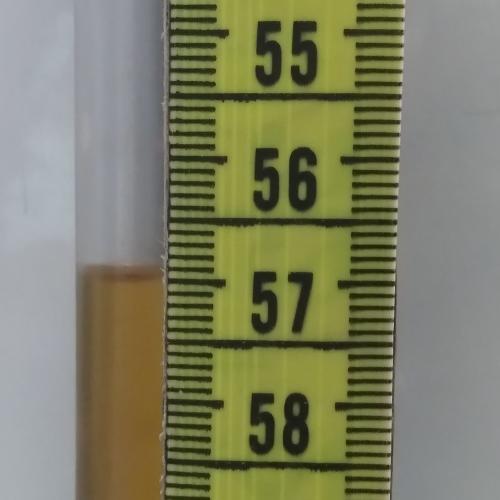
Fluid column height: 57.0 cm